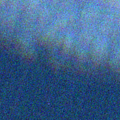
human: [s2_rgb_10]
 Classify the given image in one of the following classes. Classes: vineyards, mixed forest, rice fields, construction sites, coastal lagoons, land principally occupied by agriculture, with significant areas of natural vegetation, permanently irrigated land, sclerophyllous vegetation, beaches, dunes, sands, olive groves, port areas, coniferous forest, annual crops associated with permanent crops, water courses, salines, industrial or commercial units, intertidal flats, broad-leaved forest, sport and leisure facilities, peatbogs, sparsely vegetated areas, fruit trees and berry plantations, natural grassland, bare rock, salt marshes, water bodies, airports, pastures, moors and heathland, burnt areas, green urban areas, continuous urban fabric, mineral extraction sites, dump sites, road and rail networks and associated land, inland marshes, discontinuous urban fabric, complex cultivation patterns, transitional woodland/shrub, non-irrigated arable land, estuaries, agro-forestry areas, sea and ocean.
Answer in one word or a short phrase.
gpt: water bodies